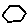
Label: hexagon